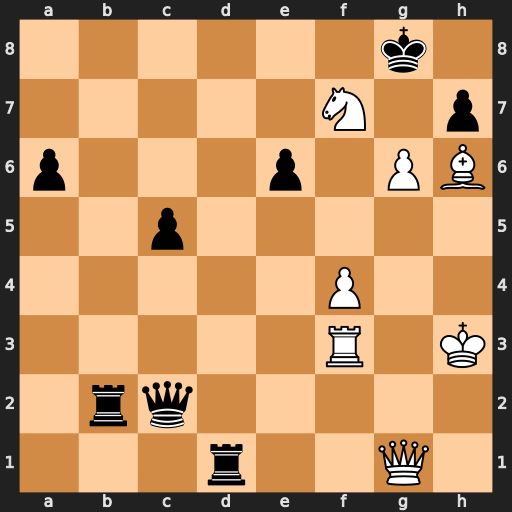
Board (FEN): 6k1/5N1p/p3p1PB/2p5/5P2/5R1K/1rq5/3r2Q1
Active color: w
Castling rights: -
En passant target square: -
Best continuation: gxh7+ Kxf7 Qg7+ Ke8 h8=Q#